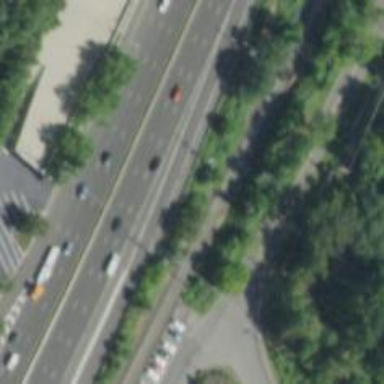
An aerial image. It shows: Trunk link highway.